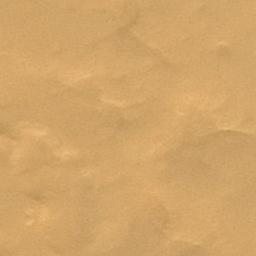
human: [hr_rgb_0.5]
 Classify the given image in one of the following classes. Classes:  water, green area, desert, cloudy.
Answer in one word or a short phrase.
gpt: desert